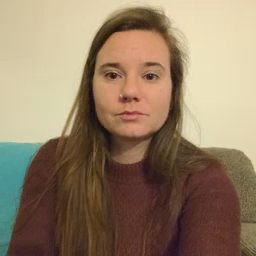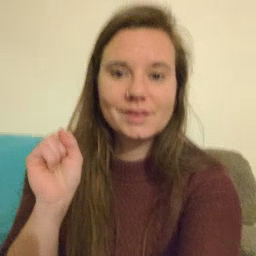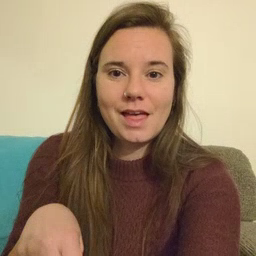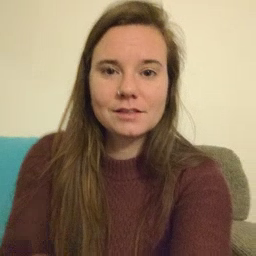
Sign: can